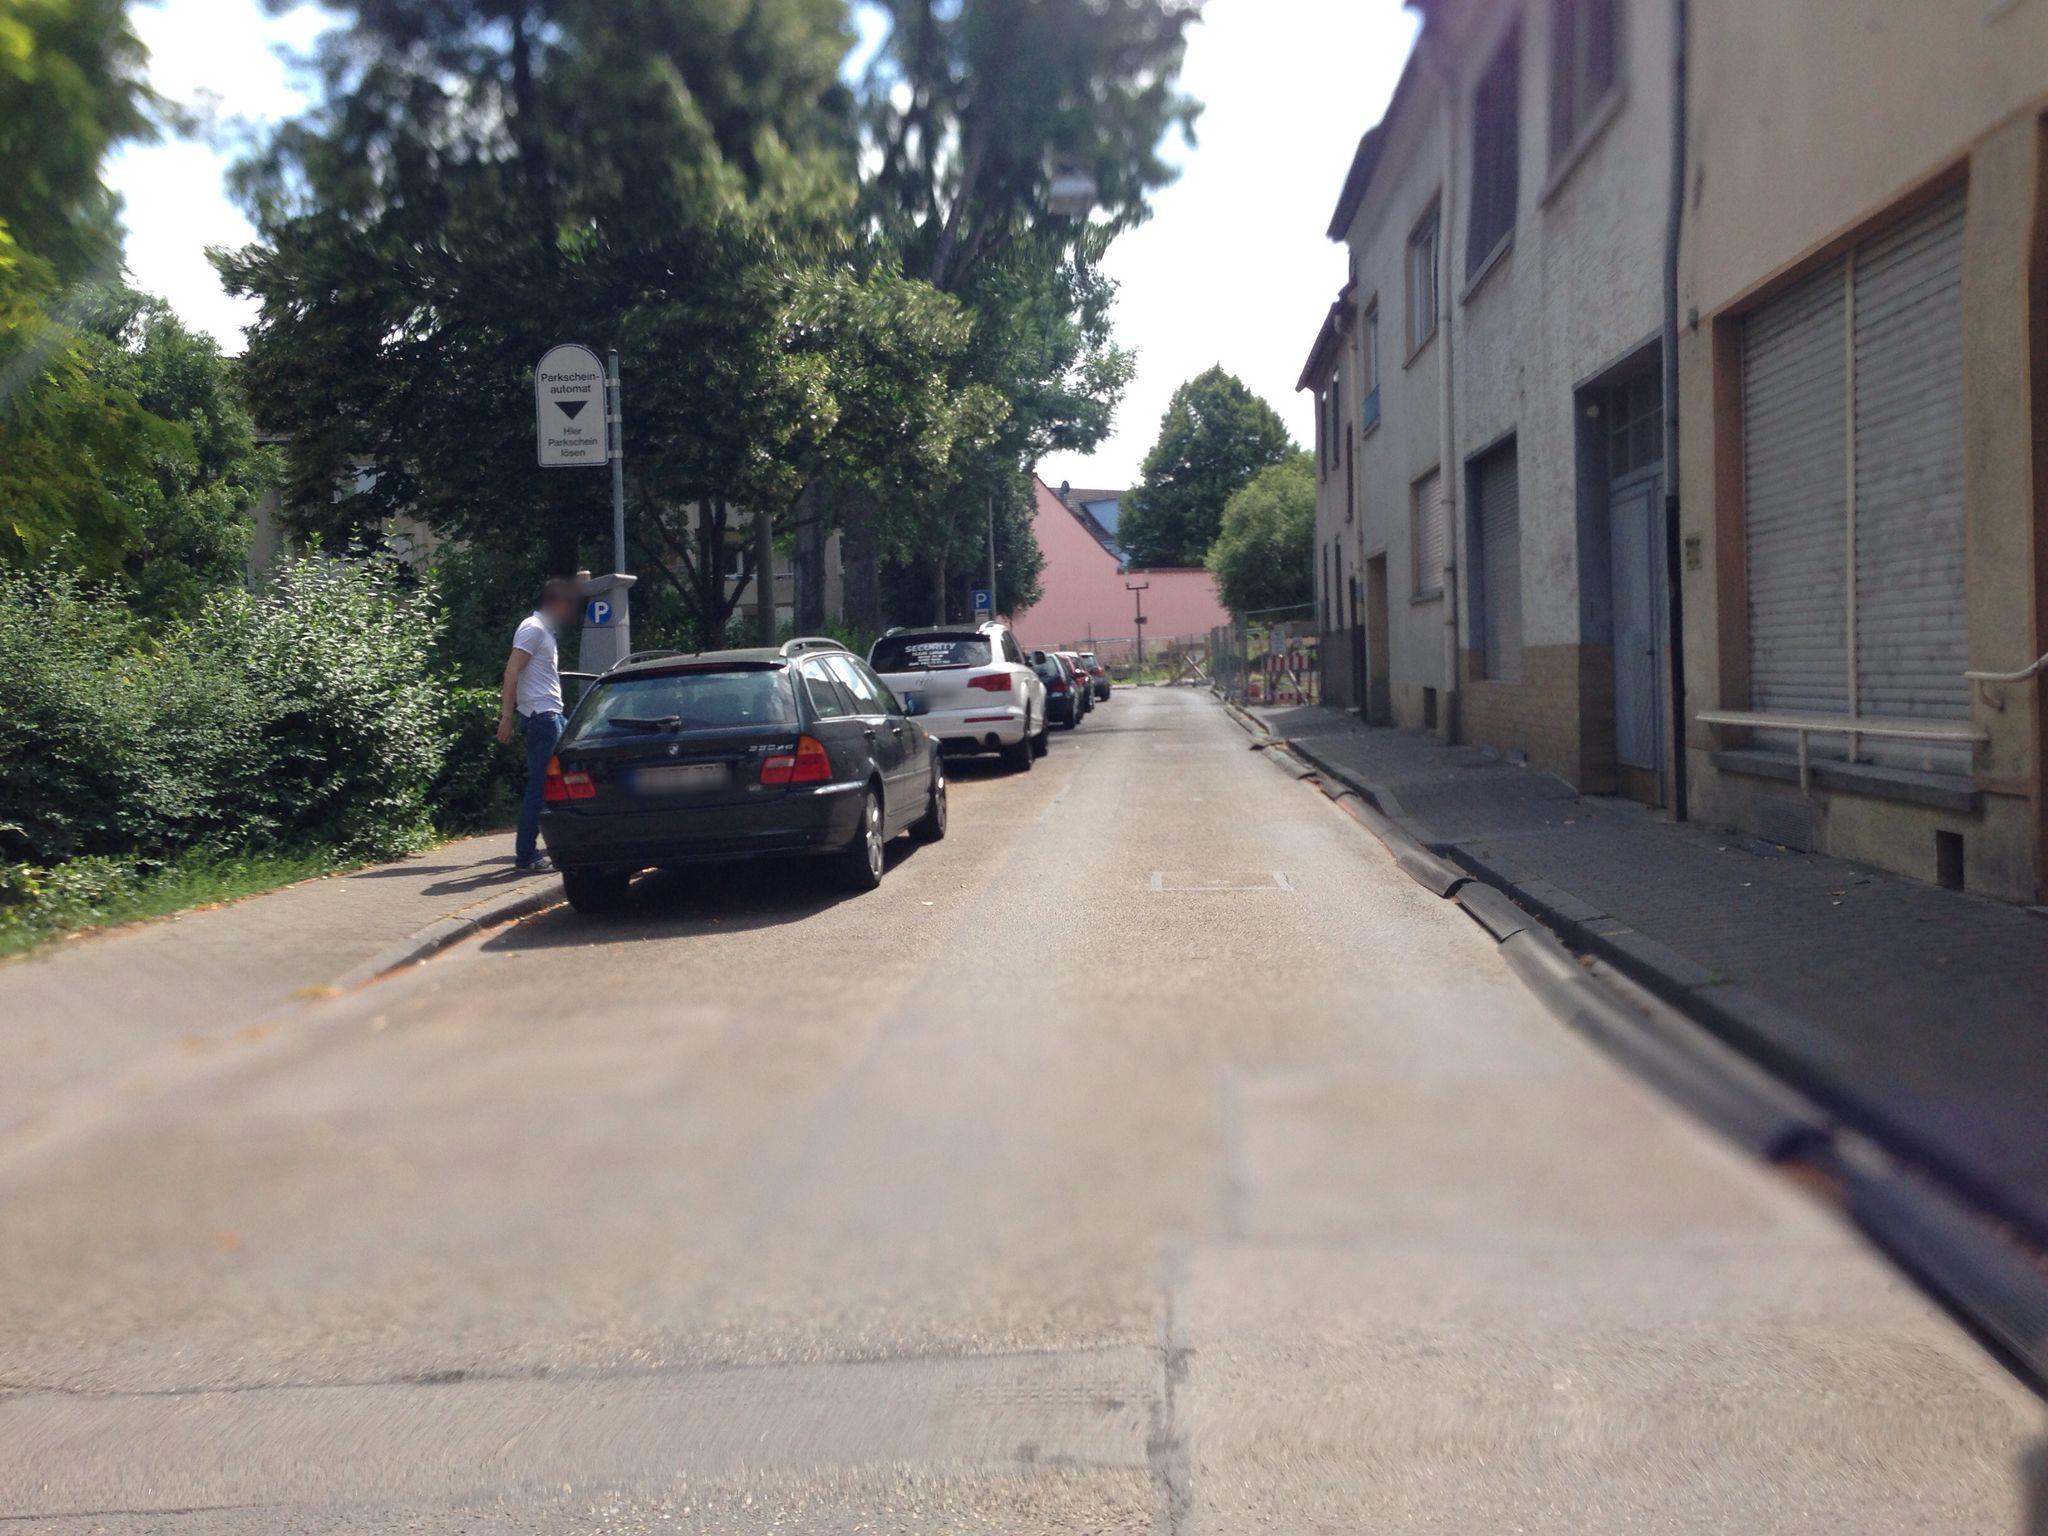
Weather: clear
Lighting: day
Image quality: good
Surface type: walking surface
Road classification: residential, living_street
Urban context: urban centre
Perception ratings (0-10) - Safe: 1.35, Lively: 6.95, Beautiful: 6.09, Boring: 2.57, Depressing: 6.14, Wealthy: 2.76